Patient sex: M
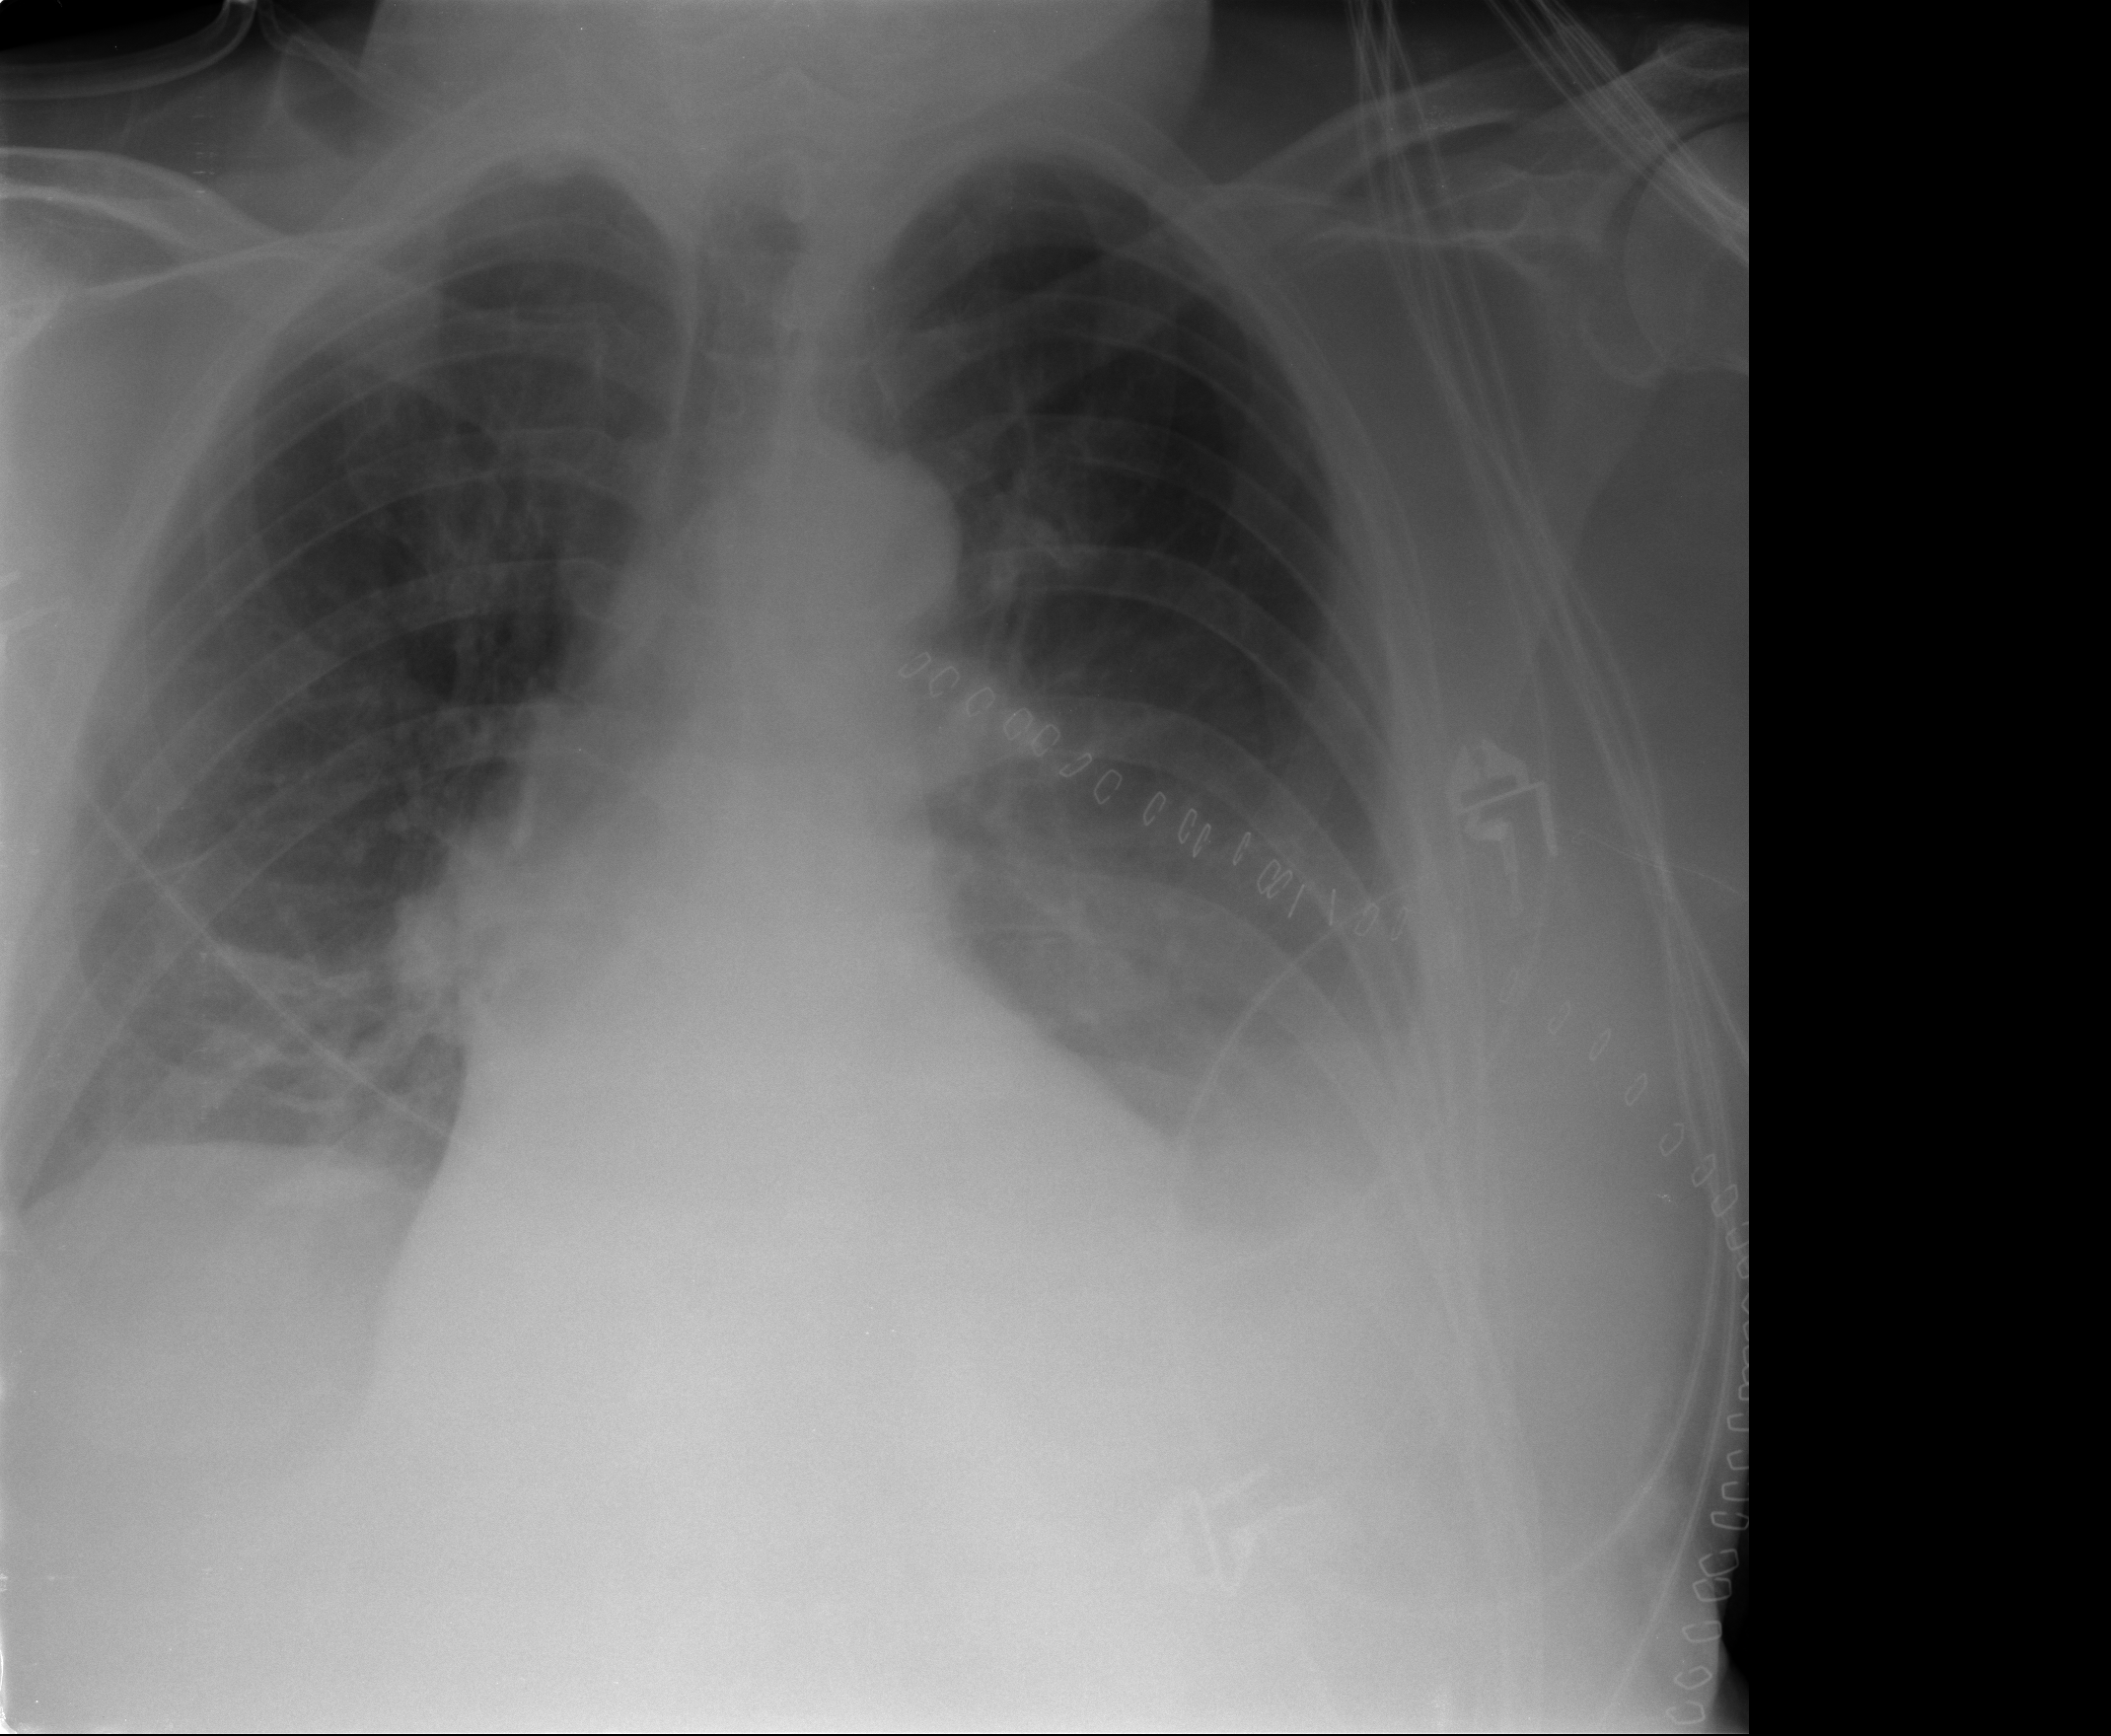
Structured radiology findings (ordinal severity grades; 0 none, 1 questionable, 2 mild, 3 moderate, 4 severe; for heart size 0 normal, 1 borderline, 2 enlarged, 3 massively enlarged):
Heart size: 0
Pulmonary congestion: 2
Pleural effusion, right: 2
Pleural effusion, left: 3
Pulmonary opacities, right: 0
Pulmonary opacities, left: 0
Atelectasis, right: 2
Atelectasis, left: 2